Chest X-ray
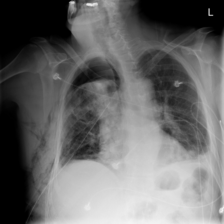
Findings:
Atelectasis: negative
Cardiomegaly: negative
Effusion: negative
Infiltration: negative
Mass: negative
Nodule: negative
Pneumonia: negative
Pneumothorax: positive
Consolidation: negative
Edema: negative
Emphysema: positive
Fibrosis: negative
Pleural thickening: negative
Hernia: negative